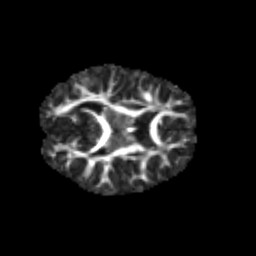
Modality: FA
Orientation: axial
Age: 7
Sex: female
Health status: healthy